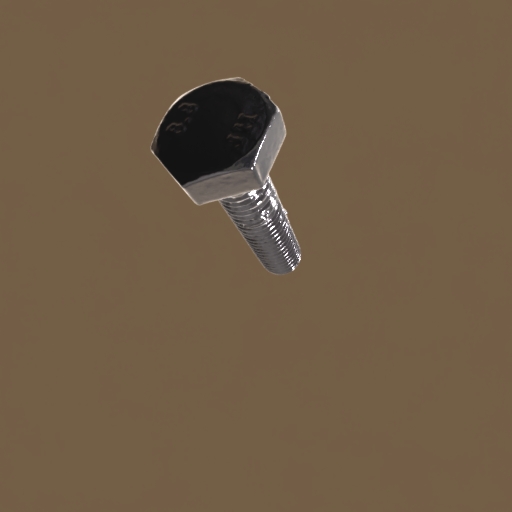
Label: bolt